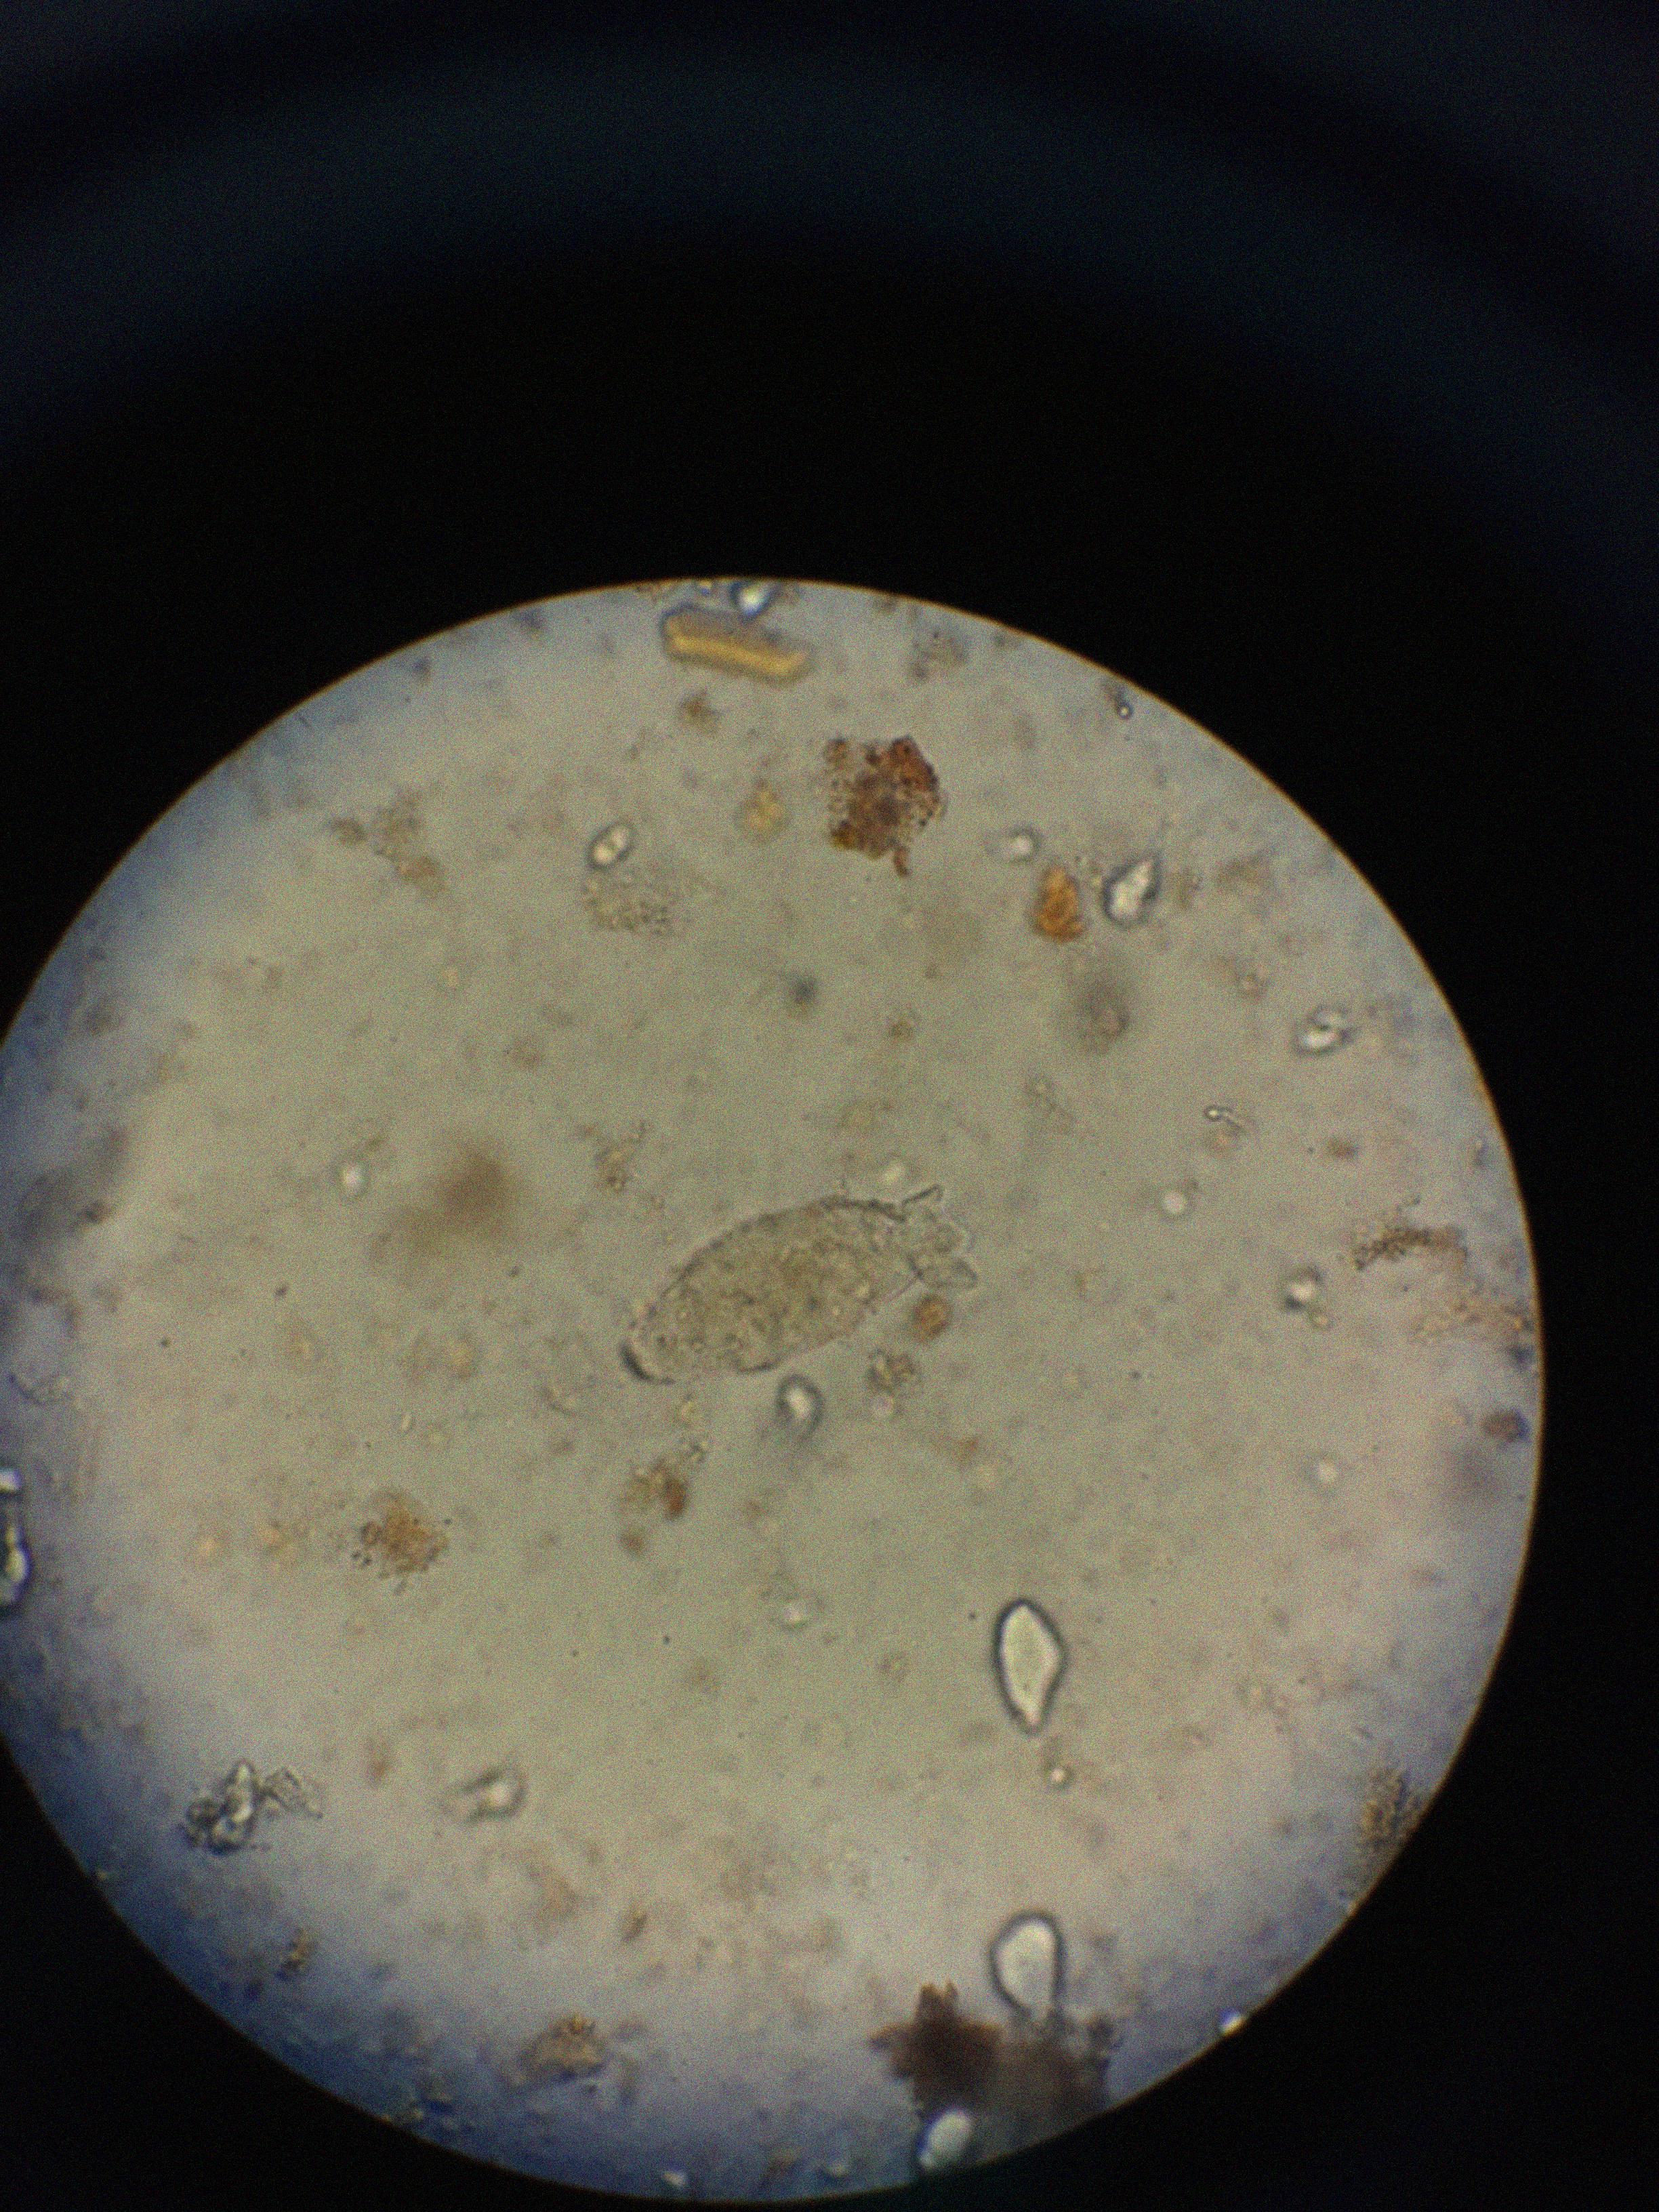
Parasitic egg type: Fasciolopsis buski